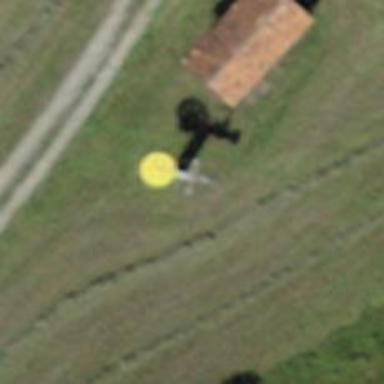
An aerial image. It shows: Pylon for aerialway.